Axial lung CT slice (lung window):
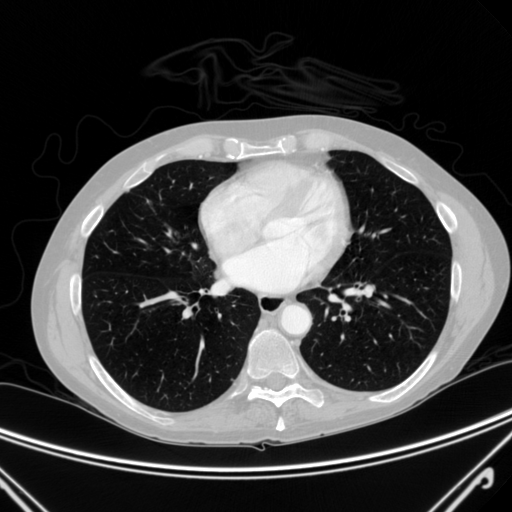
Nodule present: no